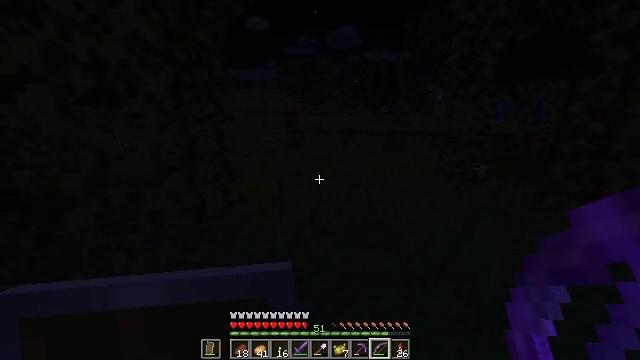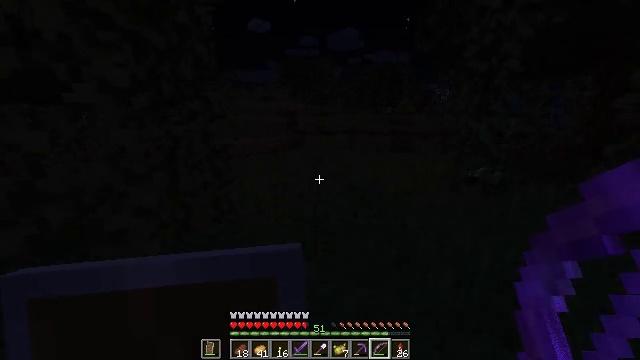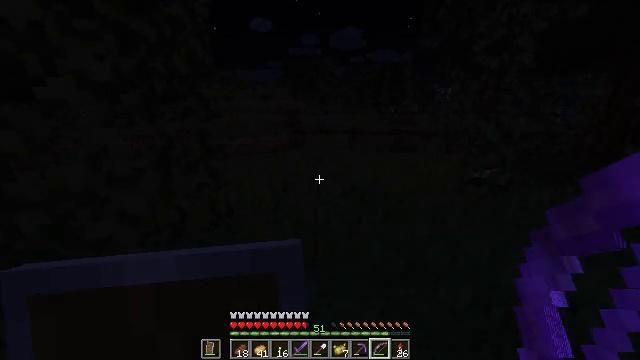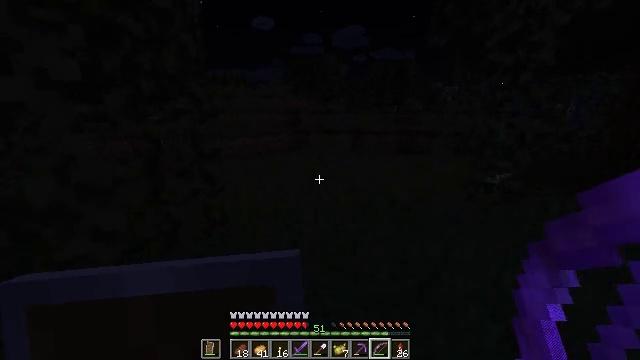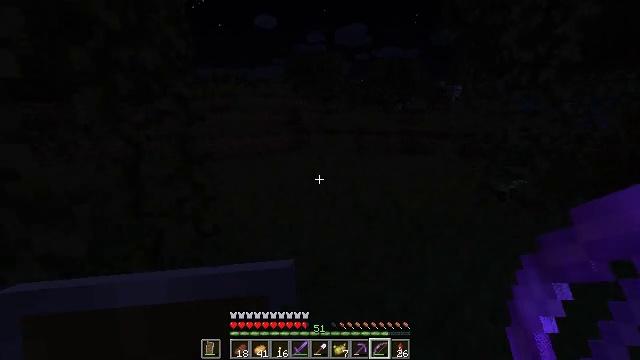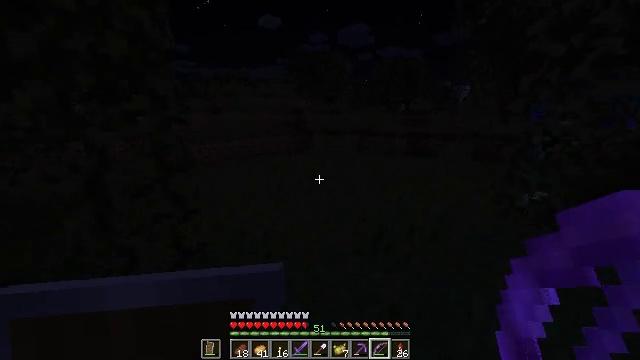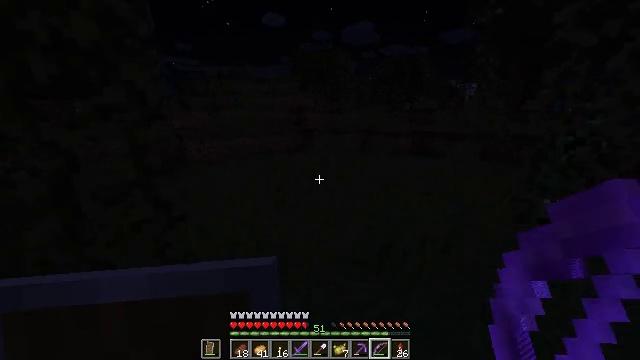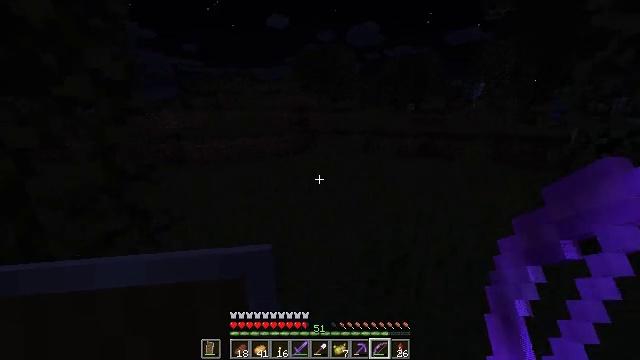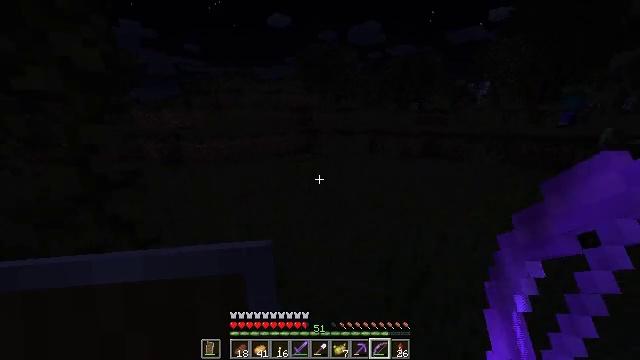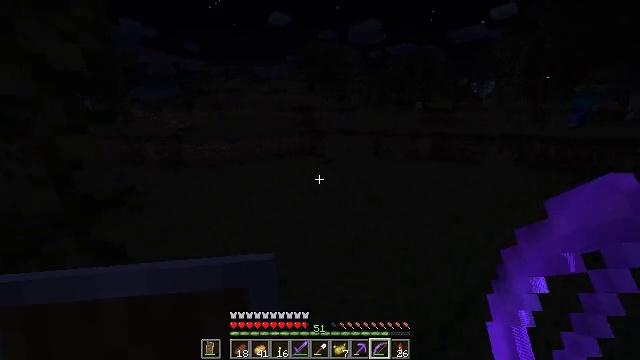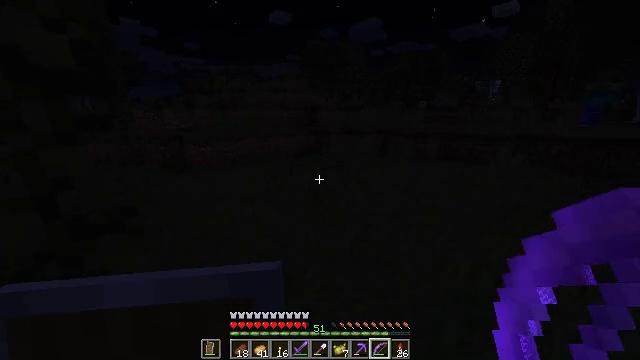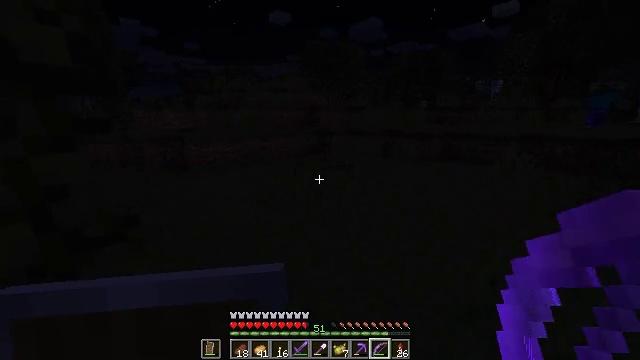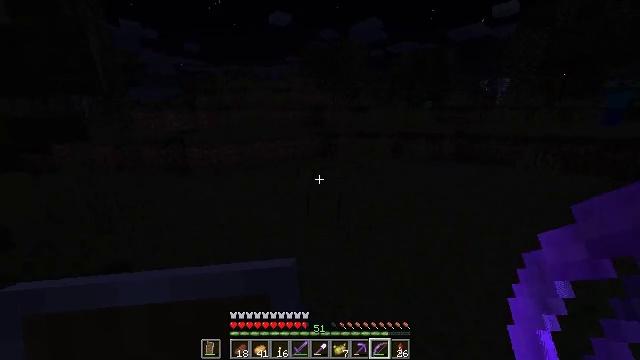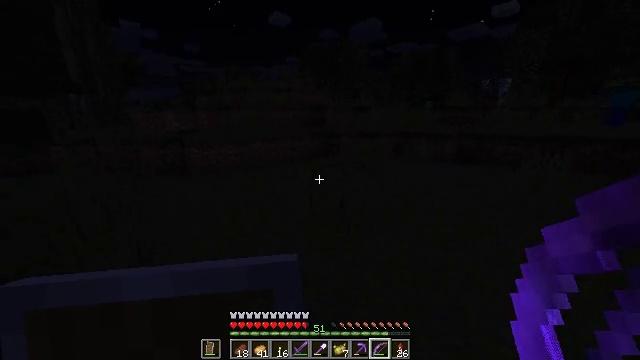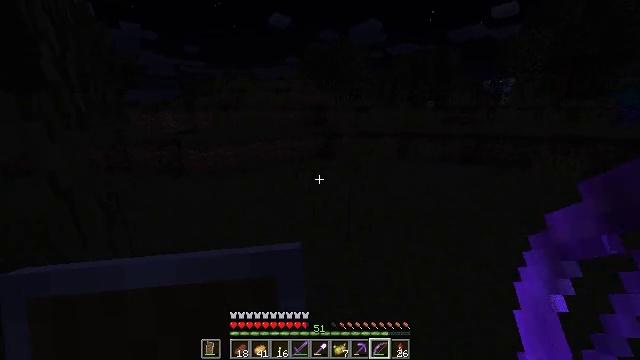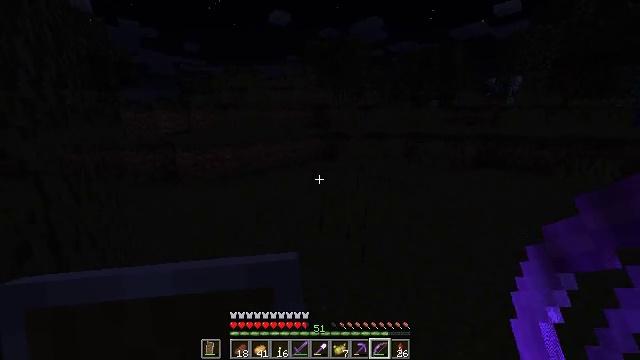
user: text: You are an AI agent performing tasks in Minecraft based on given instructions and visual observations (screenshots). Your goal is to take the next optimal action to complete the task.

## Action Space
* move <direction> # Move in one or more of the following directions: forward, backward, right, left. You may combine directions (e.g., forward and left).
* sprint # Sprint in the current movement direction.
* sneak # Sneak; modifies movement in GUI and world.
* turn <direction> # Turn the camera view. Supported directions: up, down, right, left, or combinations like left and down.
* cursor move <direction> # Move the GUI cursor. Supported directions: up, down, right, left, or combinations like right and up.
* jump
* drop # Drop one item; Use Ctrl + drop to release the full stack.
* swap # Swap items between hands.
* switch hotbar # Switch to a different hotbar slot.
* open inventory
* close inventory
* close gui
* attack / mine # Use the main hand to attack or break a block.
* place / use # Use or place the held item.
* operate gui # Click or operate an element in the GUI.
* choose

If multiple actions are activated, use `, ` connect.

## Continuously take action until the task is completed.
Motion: motion action
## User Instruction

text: Kill enemies.
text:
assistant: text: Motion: move forward
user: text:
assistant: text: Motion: move forward
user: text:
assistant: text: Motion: move forward
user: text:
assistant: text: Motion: move forward
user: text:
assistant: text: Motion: move forward
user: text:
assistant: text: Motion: move forward
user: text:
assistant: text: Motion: move forward
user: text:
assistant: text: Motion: move forward and move left
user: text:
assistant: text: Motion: move forward and move left
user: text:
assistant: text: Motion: move forward and move left
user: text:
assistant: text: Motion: move forward and move left
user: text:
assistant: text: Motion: move forward
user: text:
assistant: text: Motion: move forward
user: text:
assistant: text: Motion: move forward
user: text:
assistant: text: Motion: move forward and move left
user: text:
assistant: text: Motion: move forward and move left
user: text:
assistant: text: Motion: move forward and move left
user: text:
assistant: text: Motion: move forward and move left
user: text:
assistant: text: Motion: move forward and move left
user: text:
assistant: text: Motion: move forward and move left
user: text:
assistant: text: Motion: move forward
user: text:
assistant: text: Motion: move forward
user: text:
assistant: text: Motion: move forward
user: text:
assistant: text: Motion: move forward
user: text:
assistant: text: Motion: move forward, turn left
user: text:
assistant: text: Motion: move forward, turn left
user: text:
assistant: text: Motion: move forward, turn left
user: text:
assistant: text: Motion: move forward, turn left
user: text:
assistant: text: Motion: move forward, turn left
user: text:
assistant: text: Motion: move forward, turn left